Question: I have this table:

When I make a delete of a box in this table, I need to make an increment of all the following rows.
For example: if I delete BoxNo then the rows which are after the last row of BoxNo have to make an increment by 1 and be like I hope I succeed in explaining the problem.
Could you please kindly help me to perform this with an SQL Server query?
Thanks in advance.
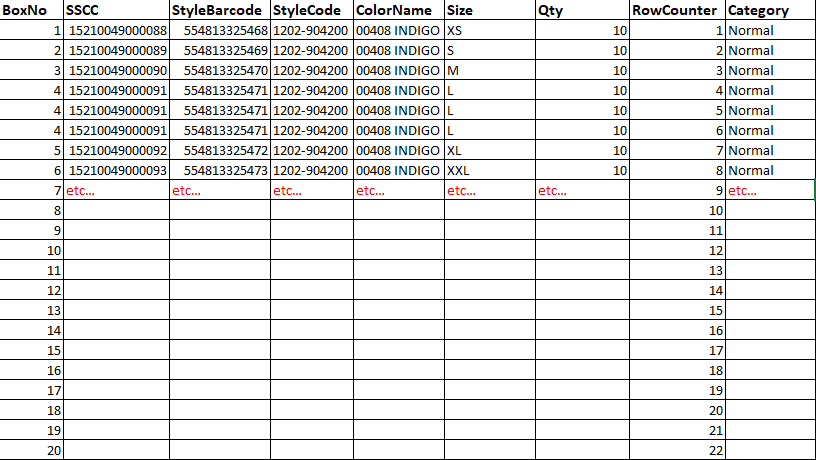
Answer: Executing actions automatically after rows are deleted is what <URL> are for.
In your case, it looks something like:
'''
CREATE TRIGGER MyTable_AfterDelete
ON MyTable
FOR DELETE
AS
update MyTable set RowCounter = RowCounter + 1
from deleted
inner join MyTable on MyTable.BoxNo > deleted.BoxNo
GO
'''
As you can see SQL Server doesn't raise a trigger after each row deleted but after each DELETE statement execution, which can involve several rows deleted, so we need to use the <URL> pseudo-table to apply our action on every one of those rows deleted.
: This is how what you asked can be done, although I agree with the comments that say that you could structure better this problem instead of needing to update so many rows after every delete.
If you want to execute it manually on every delete instruction, instead of automatically on a trigger, you can pass a <URL> to your DELETE statement on C# in order to update the posterior RowCounters. Something like:
'''
delete from MyTable where BoxNo = @BoxNo
update MyTable set RowCounter = RowCounter + 1 where BoxNo > @BoxNo
'''